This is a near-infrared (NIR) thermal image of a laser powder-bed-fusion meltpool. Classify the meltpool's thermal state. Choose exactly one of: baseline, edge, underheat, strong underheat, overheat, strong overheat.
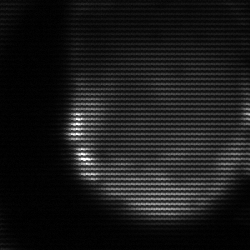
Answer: edge